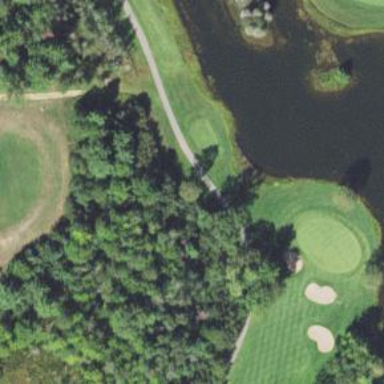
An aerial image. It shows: Path designated for golf carts.